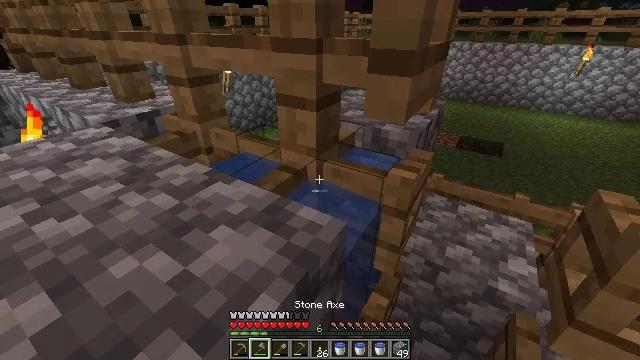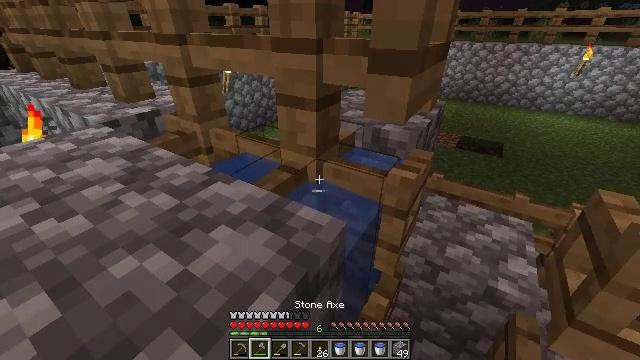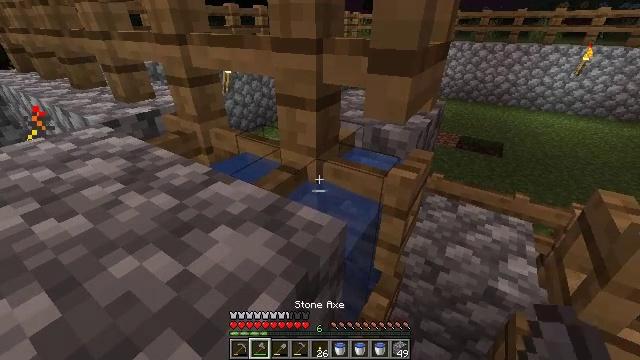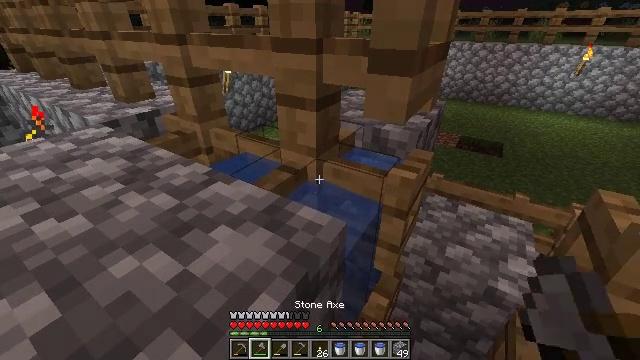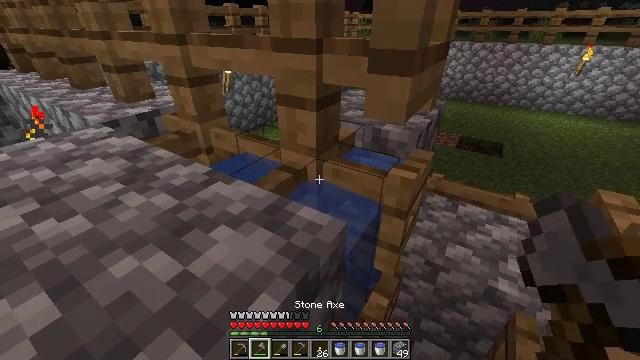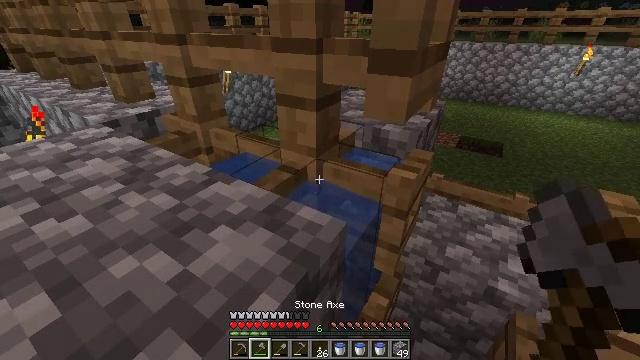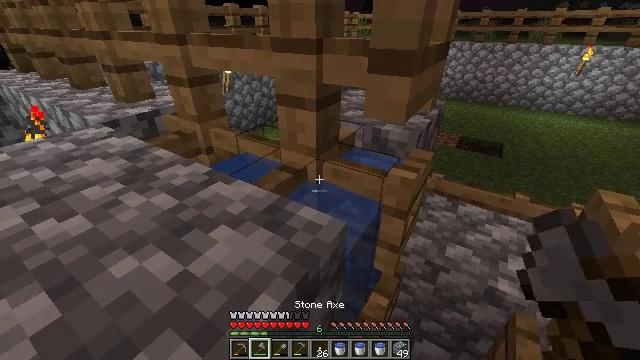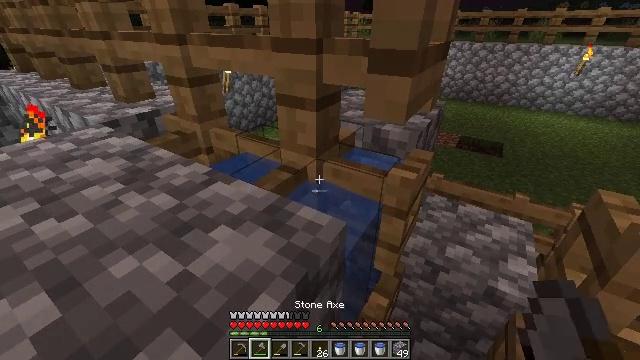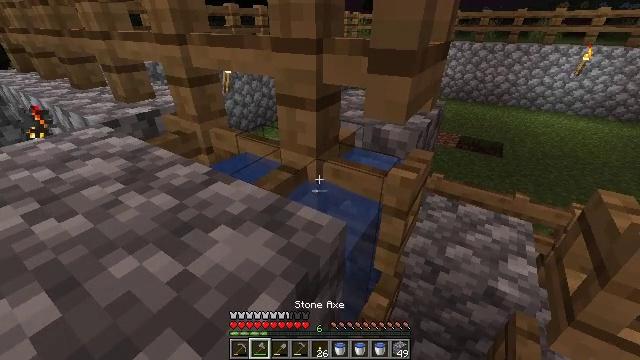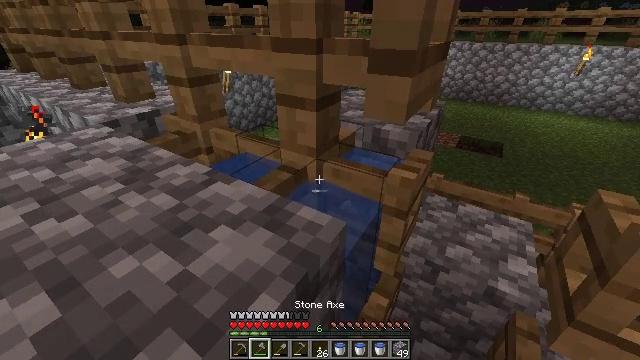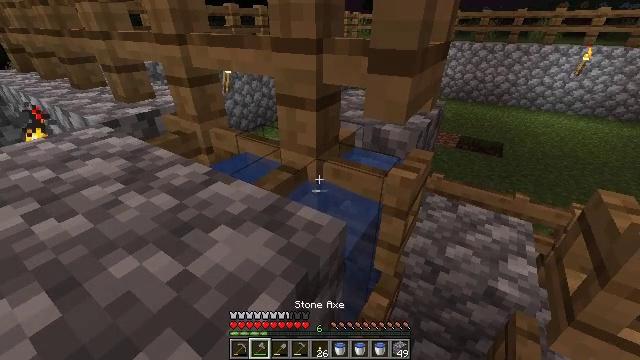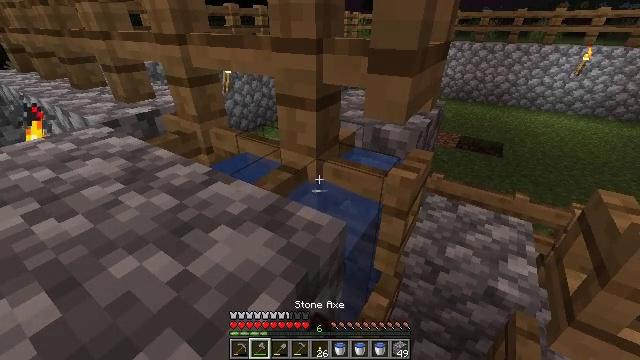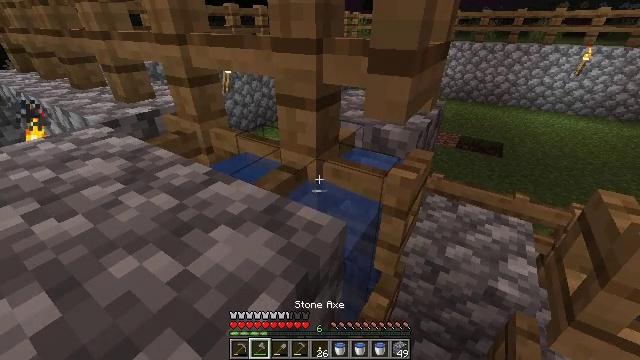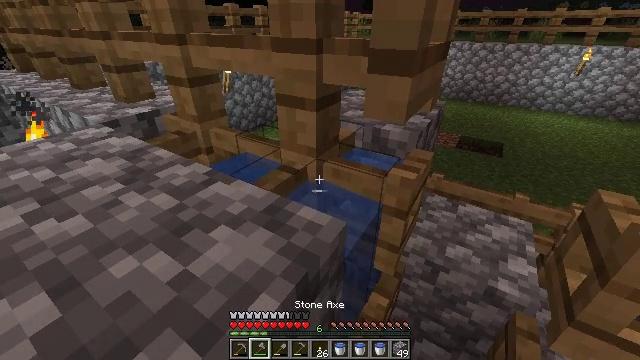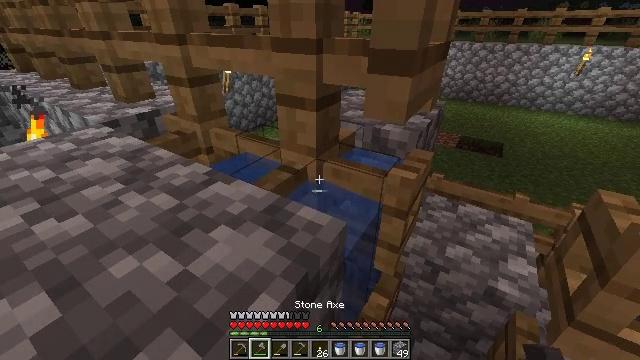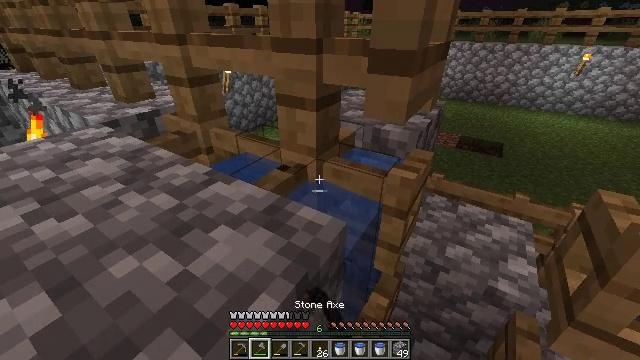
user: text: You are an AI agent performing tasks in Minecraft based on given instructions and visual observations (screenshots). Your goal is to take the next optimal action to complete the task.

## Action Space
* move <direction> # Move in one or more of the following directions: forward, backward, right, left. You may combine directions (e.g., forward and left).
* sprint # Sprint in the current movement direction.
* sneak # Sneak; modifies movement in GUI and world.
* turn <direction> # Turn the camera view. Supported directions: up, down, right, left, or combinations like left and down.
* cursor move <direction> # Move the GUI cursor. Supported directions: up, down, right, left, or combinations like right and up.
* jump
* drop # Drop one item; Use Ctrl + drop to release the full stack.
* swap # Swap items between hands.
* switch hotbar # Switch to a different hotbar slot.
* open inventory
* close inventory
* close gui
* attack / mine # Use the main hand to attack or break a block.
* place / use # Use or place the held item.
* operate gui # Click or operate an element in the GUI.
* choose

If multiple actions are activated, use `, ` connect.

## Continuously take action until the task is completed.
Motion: motion action
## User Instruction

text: Break down the oak fence.
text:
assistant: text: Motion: no_op
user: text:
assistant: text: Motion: no_op
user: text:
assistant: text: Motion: no_op
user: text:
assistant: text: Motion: no_op
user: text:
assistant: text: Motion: no_op
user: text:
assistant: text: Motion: no_op
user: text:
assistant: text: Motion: no_op
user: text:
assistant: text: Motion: no_op
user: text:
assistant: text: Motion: no_op
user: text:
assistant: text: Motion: attack / mine
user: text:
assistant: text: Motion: attack / mine
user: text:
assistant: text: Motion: attack / mine
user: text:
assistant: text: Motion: attack / mine
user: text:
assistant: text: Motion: attack / mine
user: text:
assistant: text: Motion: attack / mine
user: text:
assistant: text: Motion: attack / mine
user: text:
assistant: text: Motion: attack / mine
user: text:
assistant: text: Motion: turn right, attack / mine
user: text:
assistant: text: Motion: attack / mine
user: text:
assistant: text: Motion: attack / mine
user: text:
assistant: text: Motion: attack / mine
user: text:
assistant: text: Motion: attack / mine
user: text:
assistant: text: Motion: attack / mine
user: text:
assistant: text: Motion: attack / mine
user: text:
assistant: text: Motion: attack / mine
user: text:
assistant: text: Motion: attack / mine
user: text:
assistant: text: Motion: attack / mine
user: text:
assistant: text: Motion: attack / mine
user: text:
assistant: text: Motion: turn right, attack / mine
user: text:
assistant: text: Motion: turn right, attack / mine